Interaction volume radius: 5 \u00c5
Interaction volume height: 10 \u00c5
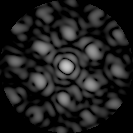
Disorder parameter: 0.4547